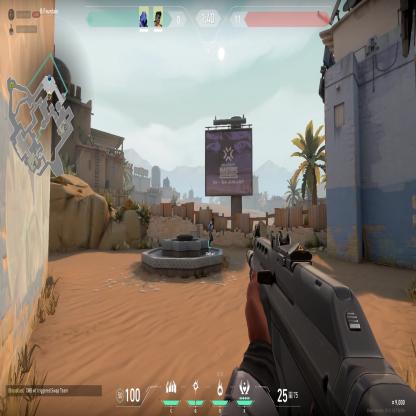
Label: teammate